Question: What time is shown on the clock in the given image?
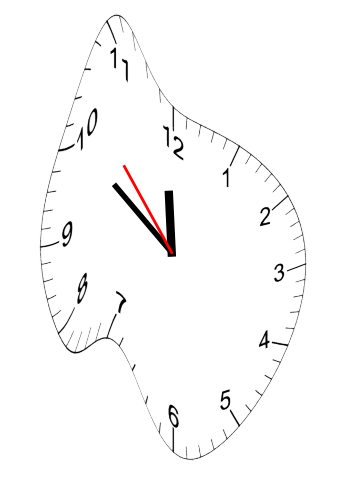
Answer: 11:50:53